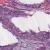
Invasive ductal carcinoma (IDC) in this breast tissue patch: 1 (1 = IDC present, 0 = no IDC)